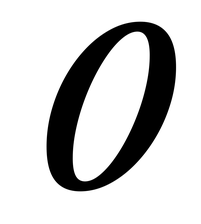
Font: LibreCaslonText-Italic_Medium_Italic